Aerial crown-view tile of a tropical tree (Barro Colorado Island, Panama), acquired 20250217:
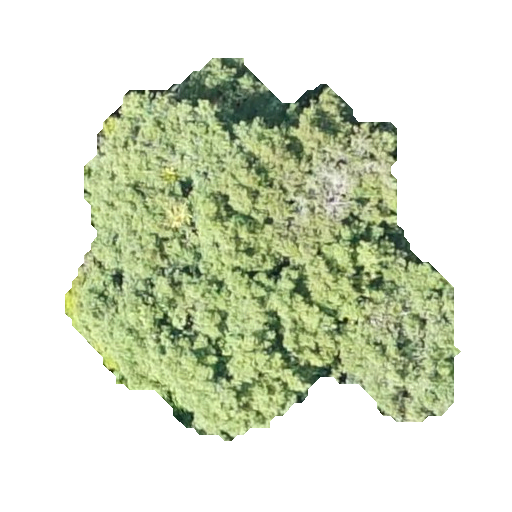
Species: Ocotea leptobotra
GBIF accepted scientific name: Ocotea leptobotra
Crown area: 153.316 m²